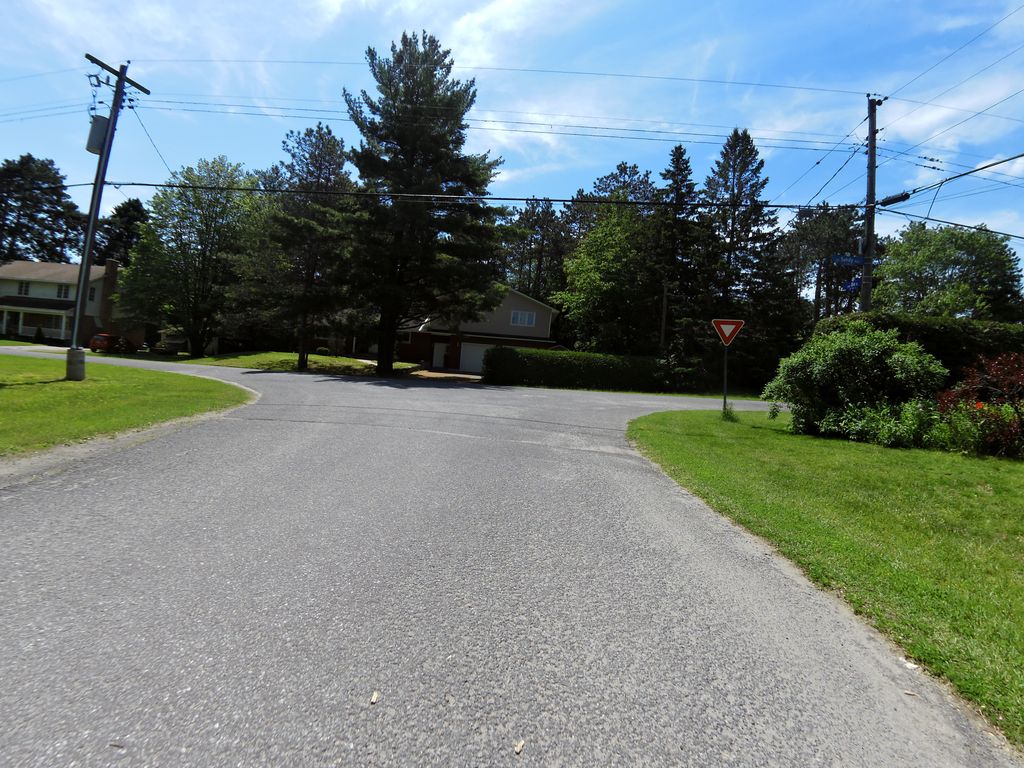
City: ottawa-gatineau